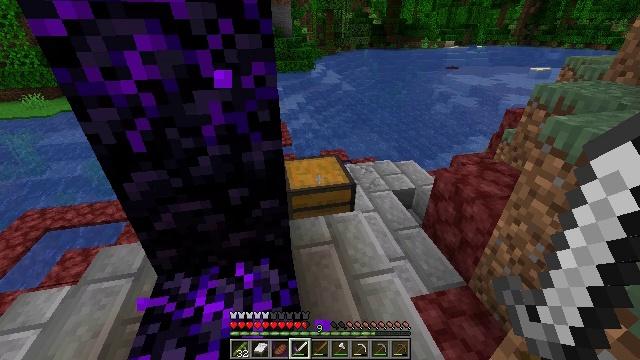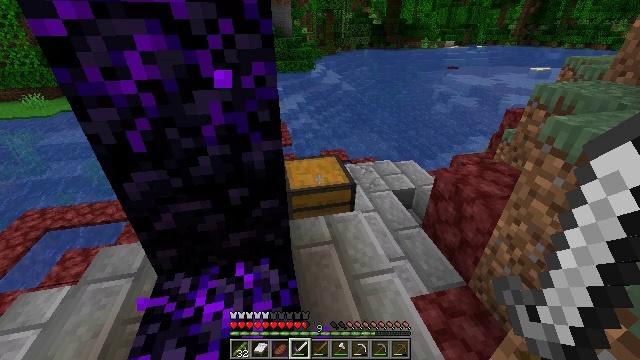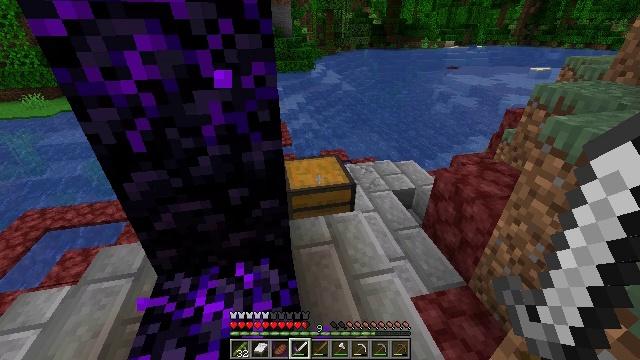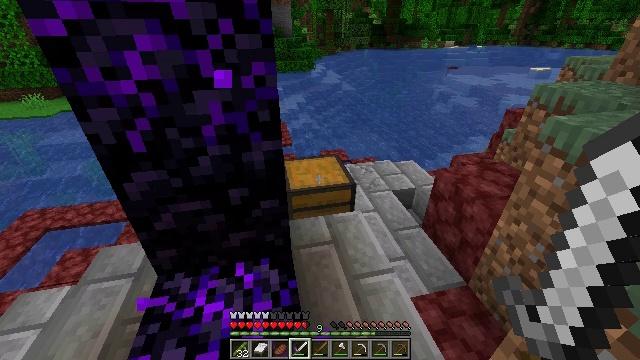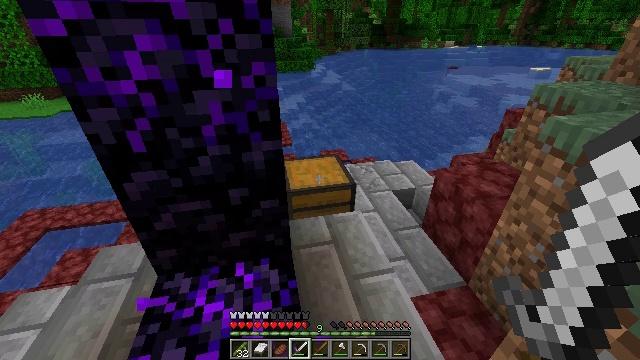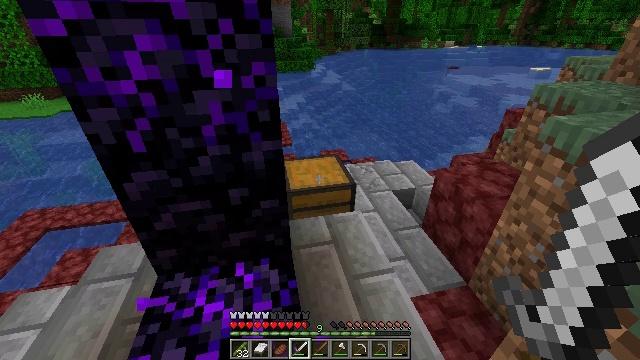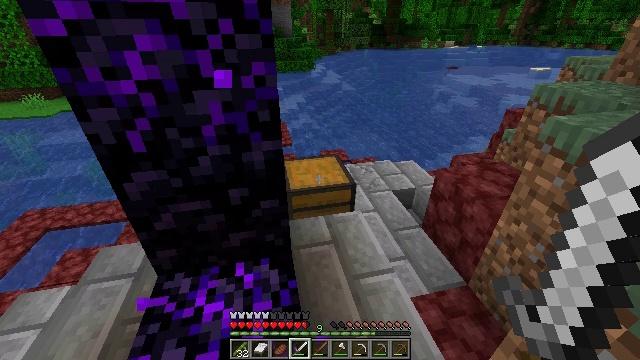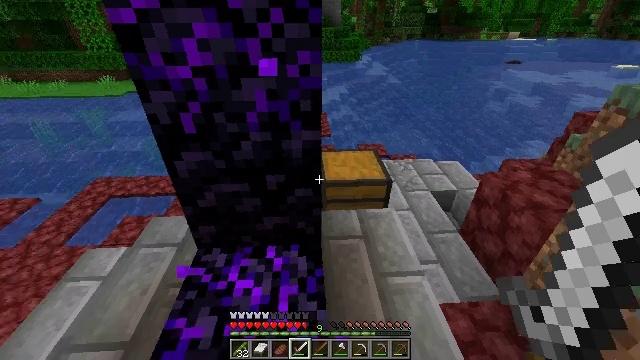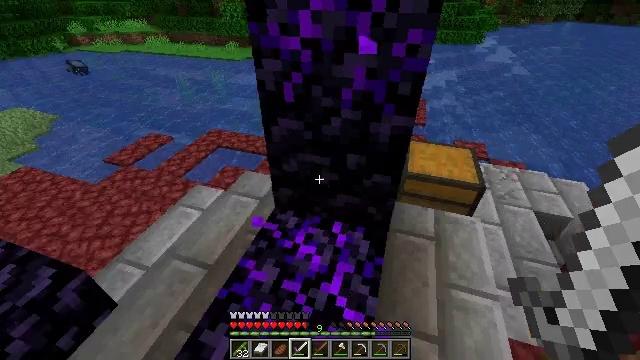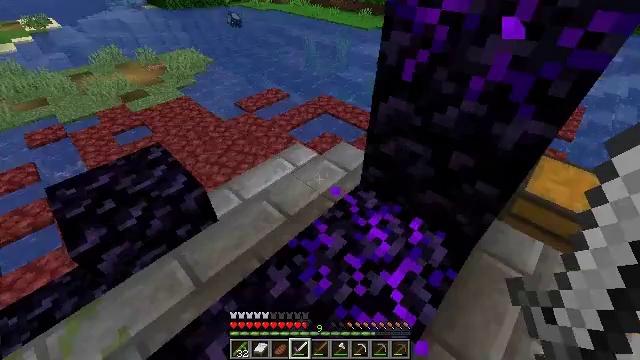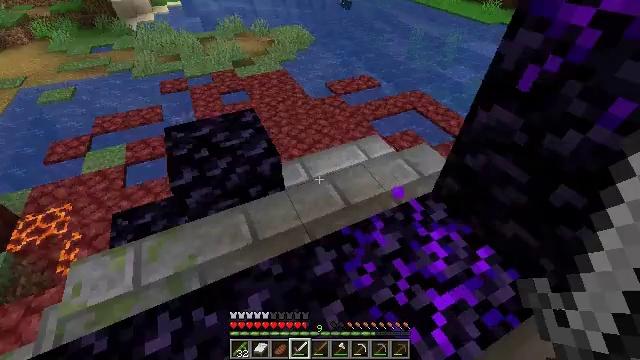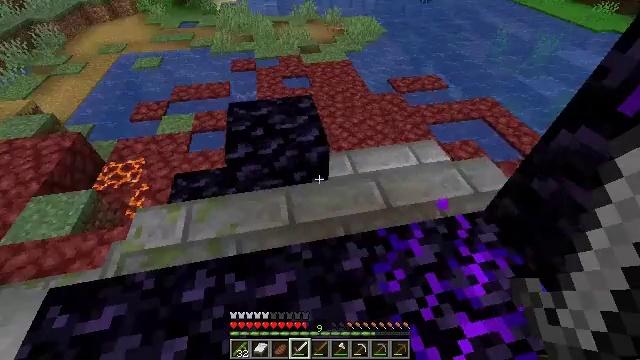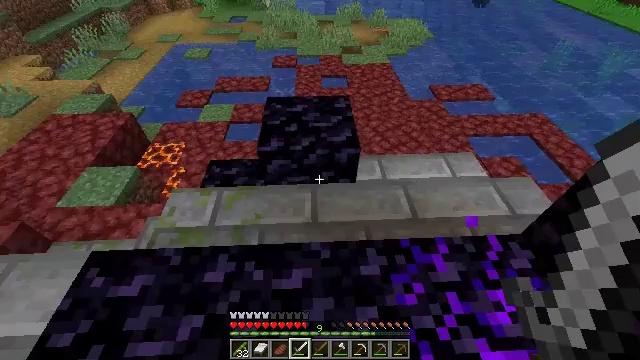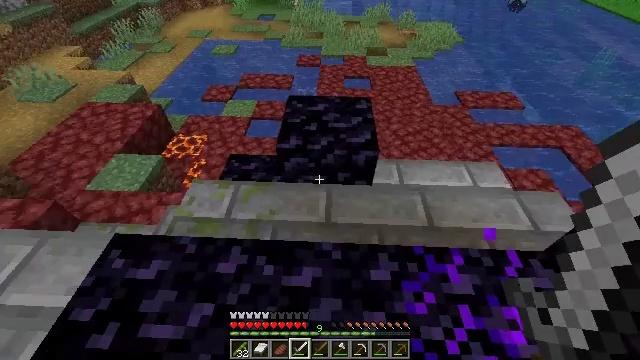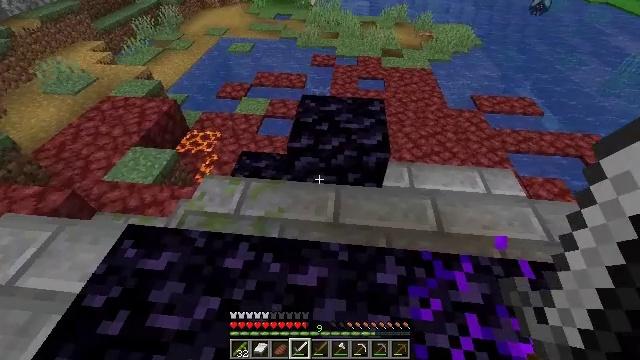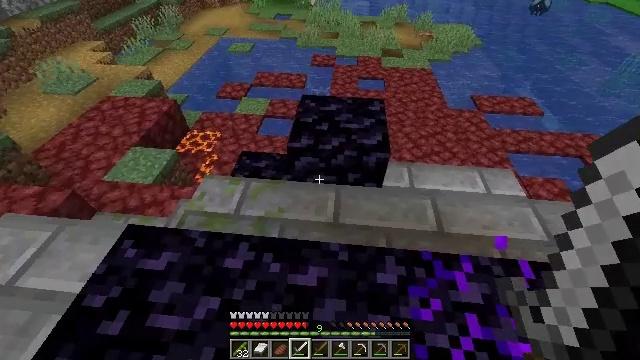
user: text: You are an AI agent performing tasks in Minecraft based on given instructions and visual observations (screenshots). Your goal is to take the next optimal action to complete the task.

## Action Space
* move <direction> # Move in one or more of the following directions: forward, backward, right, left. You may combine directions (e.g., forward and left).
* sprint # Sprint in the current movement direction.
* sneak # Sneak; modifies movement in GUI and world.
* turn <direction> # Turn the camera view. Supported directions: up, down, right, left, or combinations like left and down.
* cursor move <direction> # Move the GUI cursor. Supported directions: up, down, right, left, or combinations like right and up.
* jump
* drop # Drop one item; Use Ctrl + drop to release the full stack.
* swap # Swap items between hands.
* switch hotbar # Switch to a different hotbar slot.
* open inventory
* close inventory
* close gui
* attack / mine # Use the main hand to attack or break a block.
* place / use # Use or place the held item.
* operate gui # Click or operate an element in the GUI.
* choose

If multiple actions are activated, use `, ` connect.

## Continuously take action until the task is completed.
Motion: motion action
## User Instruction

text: Harvest grass block to clear the area.
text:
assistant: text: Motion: no_op
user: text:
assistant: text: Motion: no_op
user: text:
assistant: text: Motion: no_op
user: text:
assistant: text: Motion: no_op
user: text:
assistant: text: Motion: no_op
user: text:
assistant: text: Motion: no_op
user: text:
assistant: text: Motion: turn left and down
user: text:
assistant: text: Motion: turn left and down
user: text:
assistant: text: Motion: turn left and down
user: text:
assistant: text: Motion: turn left and down
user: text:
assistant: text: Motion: turn left and down
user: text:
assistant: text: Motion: turn left
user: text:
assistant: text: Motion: turn left
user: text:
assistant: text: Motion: turn left
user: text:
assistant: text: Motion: no_op
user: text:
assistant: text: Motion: no_op
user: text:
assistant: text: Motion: turn left
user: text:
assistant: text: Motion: turn left and up
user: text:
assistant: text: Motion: turn left and up
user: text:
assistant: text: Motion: turn left and up
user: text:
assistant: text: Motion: turn left and up
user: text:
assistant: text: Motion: turn left and up
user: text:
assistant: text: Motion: turn left and up
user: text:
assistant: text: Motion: move forward
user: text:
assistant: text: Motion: move forward
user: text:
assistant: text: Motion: move forward, turn up
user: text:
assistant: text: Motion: move forward, turn up
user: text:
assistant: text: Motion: move forward
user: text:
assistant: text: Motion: move forward
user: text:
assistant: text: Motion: move forward